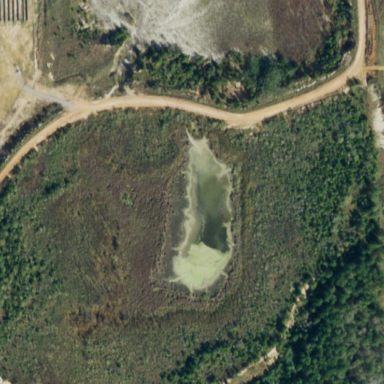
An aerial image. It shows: Serene pond surrounded by nature.